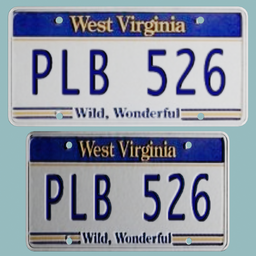
Label: mechanical